Field crop: tomato
Growth stage: 1
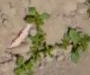
Species: portulaca